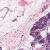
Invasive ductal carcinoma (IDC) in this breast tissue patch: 0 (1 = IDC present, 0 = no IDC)